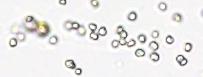
Label: Phaeocystis